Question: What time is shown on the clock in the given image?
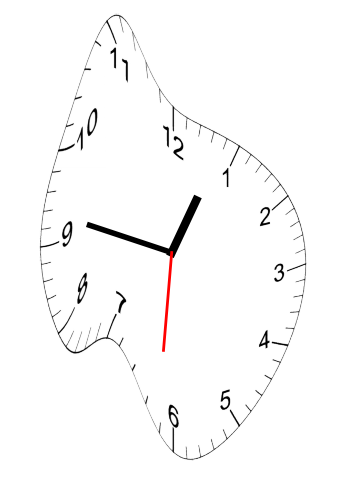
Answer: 12:46:31